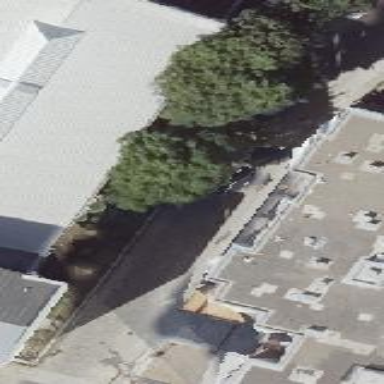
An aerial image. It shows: Building with flat roof.